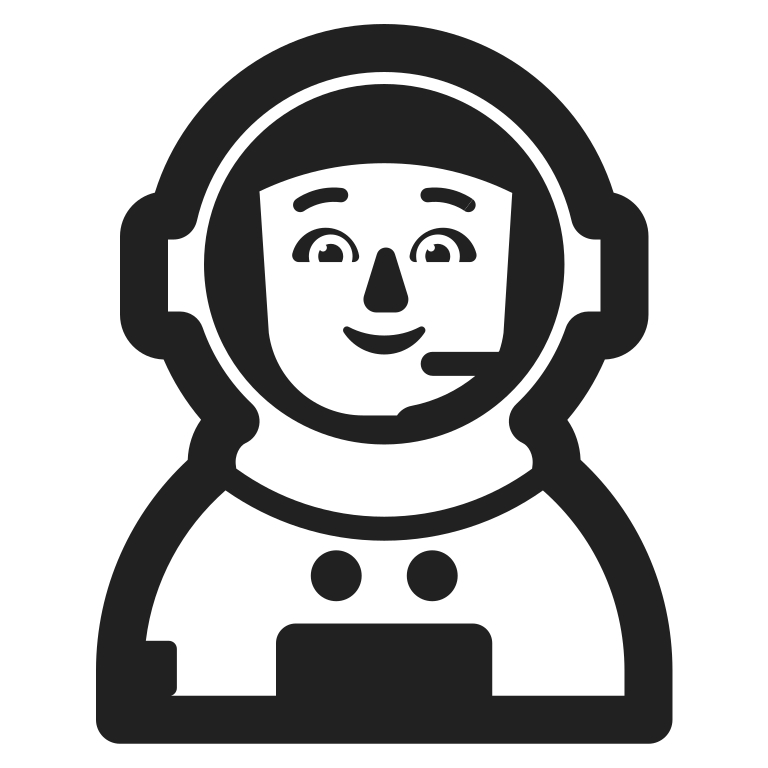
astronaut high contrast default